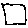
Label: square